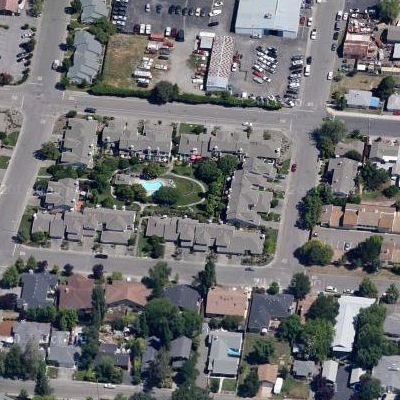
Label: Resident